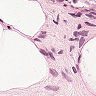
Metastatic tissue present: no